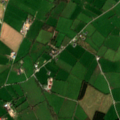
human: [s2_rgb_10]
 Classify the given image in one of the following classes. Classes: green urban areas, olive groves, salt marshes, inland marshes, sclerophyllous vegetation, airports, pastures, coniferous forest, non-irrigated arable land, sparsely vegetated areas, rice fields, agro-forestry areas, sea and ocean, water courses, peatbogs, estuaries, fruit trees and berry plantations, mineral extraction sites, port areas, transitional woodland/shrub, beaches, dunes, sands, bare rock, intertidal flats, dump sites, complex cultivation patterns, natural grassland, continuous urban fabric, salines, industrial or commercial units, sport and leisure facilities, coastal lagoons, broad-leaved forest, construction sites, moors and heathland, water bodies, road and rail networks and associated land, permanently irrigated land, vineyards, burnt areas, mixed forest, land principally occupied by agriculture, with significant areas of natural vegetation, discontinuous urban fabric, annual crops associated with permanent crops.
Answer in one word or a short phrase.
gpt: pastures, transitional woodland/shrub